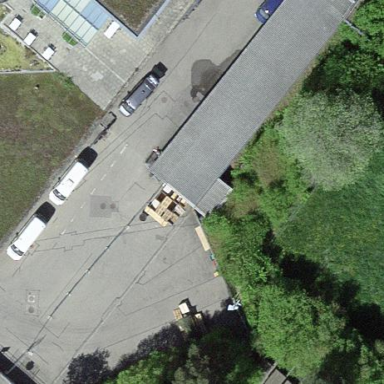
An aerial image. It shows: View of roof of building.